Sex: F
Age: 56
Scanner: Avanto
Primary tumour origin: Gastrointestinal tract
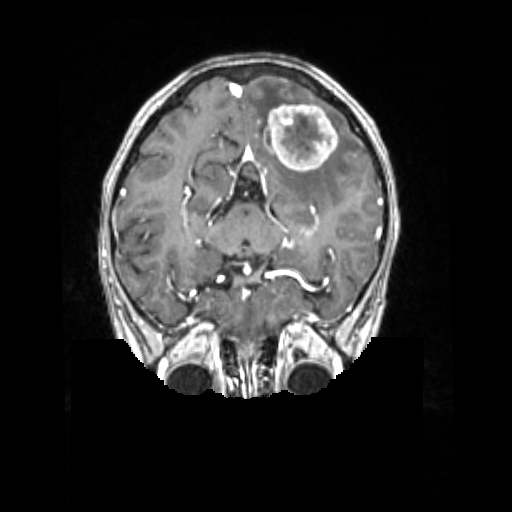
Segmented lesion volume (cc): 25.015
Number of lesion components: 1